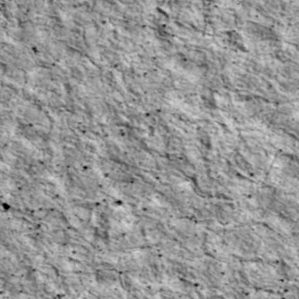
Label: non_frost